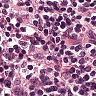
Metastatic tissue present: no